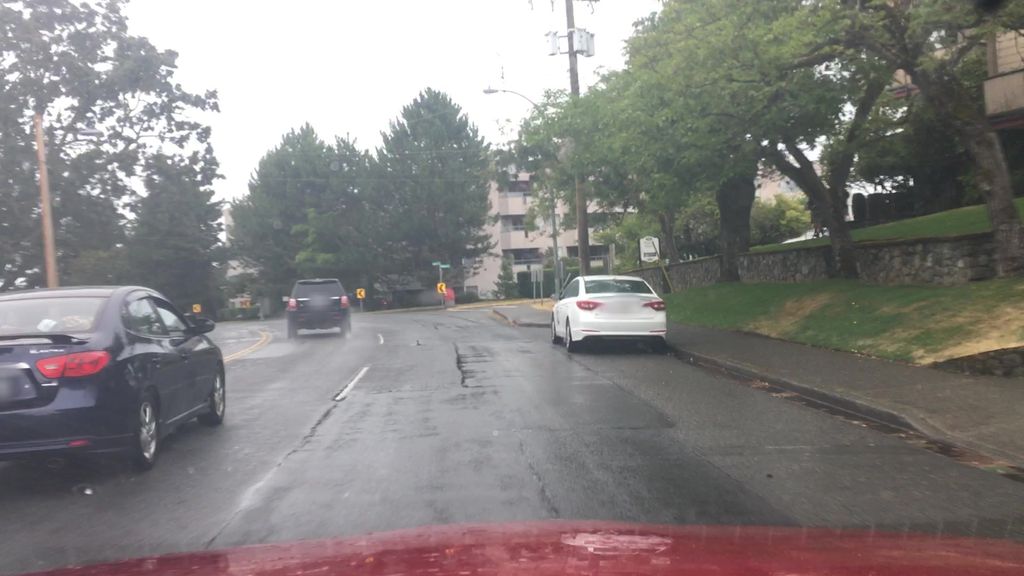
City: victoria